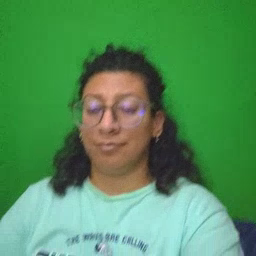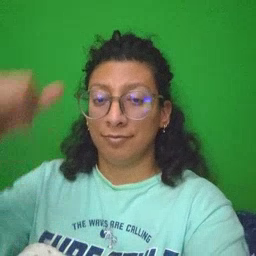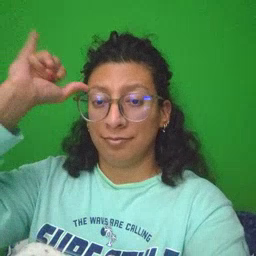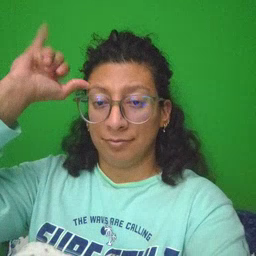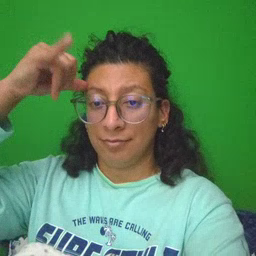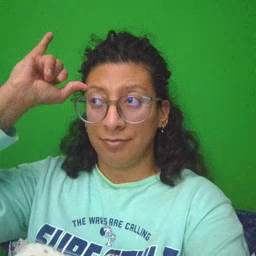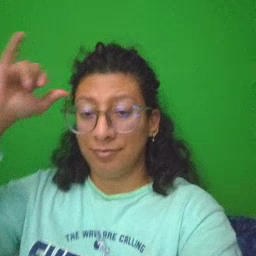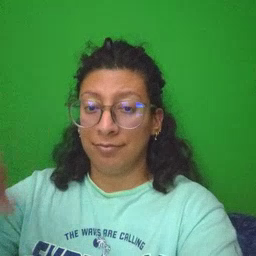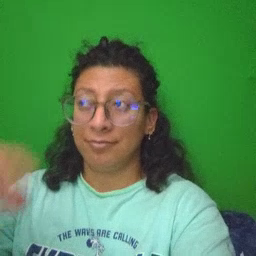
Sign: cow